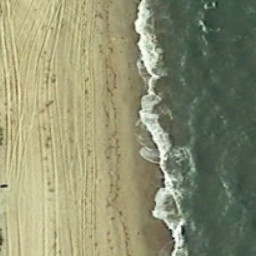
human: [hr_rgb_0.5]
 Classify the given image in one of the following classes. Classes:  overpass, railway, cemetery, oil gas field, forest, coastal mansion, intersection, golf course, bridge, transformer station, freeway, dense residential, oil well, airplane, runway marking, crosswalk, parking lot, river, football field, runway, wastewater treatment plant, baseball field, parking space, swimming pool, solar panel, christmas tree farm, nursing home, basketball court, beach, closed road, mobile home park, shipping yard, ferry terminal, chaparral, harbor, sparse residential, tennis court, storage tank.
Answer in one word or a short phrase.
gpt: beach